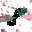
Label: 8